Aerial crown-view tile of a tropical tree (Barro Colorado Island, Panama), acquired 20250217:
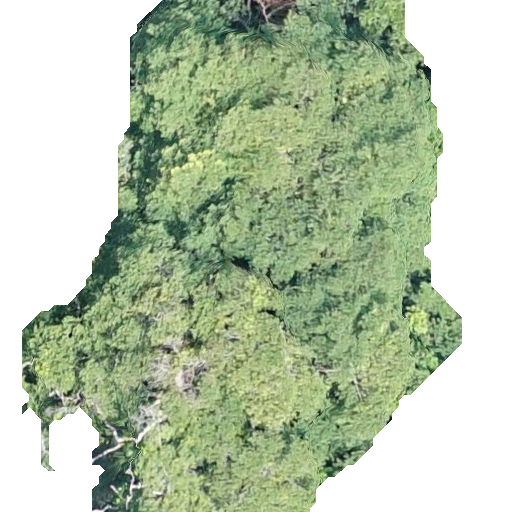
Species: Terminalia amazonia
GBIF accepted scientific name: Terminalia amazonica
Crown area: 297.896 m²